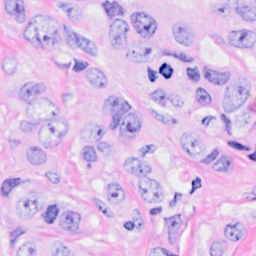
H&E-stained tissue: Breast